Question: I am new to angular js and i want to update the data of registration form in which i am not able to update data and also how to print array values of php in script file of angular js.Please look forward above the code and give required solutions.
fetchdata.php:
'''
<?php
include_once('db.php');
if(isset($_GET['action'])){
if($_GET['action']=='add_data'){
add_data();
}
else if($_GET['action']=='get_data'){
get_data();
}
else if($_GET['action']=='delete_data'){
delete_data();
}
else if($_GET['action']=='edit_data'){
edit_data();
}
else if($_GET['action']=='update_data'){
update_data();
}
}
/*Insert Data*/
function add_data(){
$data = json_decode(file_get_contents("php://input"));
//print_r($data);
$fname = $data->fname;
$lname = $data->lname;
$gender = $data->gender;
$state = $data->state;
$query="INSERT INTO registration
(reg_fname, reg_lname, reg_gender, reg_state, reg_id)
values ('".$fname."', '".$lname."', '".$gender."', '".$state."', NULL)";
$result = mysql_query($query);
//echo $query;
if ($result) {
$arr = array('msg' => "Data Added Successfully!!!", 'error' => '');
$jsn = json_encode($arr);
//print_r($jsn);
}
else{
$arr = array('msg' => "", 'error' => 'Error in inserting records');
$jsn = json_encode($arr);
// print_r($jsn);
}
}
/*View dATA*/
function get_data(){
$query=mysql_query("SELECT * FROM registration");
$data = array();
while($row=mysql_fetch_array($query)){
$data[] = array(
"userid" => $row['reg_id'],
"fname" => $row['reg_fname'],
"lname" => $row['reg_lname'],
"gender" => $row['reg_gender'],
"state" => $row['reg_state'],
);
}
//print_r($row);
print_r(json_encode($data));
return json_encode($data);
}
/*dELETE dATA*/
function delete_data(){
$data = json_decode(file_get_contents("php://input"));
$index = $data->userid;
//print_r($data) ;
$del = mysql_query("DELETE FROM registration WHERE reg_id = ".$index);
if($del)
return true;
return false;
}
/*Edit Data*/
function edit_data(){
$data = json_decode(file_get_contents("php://input"));
$index = $data->userid;
$qry = mysql_query("SELECT * FROM registration WHERE reg_id = ".$index);
$data = array();
while($row=mysql_fetch_array($qry)){
$data[]=array(
"userid" =>$row['reg_id'],
"fname" =>$row['reg_fname'],
"lname" =>$row['reg_lname'],
"gender" =>$row['reg_gender'],
"state" =>$row['reg_state']
);
}
print_r(json_encode($data));
return json_encode($data);
}
/*update Data*/
function update_data(){
$data=json_decode(file_get_contents("php://input"));
$index = $data->userid;
$fname = $data->fname;
$lname = $data->lname;
$gender = $data->gender;
$state = $data->state;
$query=mysql_query("Update registration SET
reg_fname='".$fname."',reg_lname='".$lname."',
reg_gender='".$gender."',reg_state='".$state."'
where reg_id=".$index);
if ($query){
$arr = array('msg' => "Product Updated Successfully!!!", 'error' => '');
$jsn = json_encode($arr);
// print_r($jsn);
} else {
$arr = array('msg' => "", 'error' => 'Error In Updating record');
$jsn = json_encode($arr);
// print_r($jsn);
}
}
?>
'''
controller.js:
'''
var regform = angular.module('regform',[]);
regform.controller('formController',function($scope,$http){
$scope.submit=true;
$scope.reset=true;
$scope.states = [
{id:1,name:'Gujarat'},
{id:2,name:'Haryana'},
{id:3,name:'MP'},
];
$scope.get_data = function(){
$http.get('fetchdata.php?action=get_data').success(function(data){
$scope.fields = data
return $scope;
});
}
$scope.Save = function(){
$http.post('fetchdata.php?action=add_data',
{
'userid': $scope.userid,
'fname' : $scope.fname,
'lname' : $scope.lname,
'gender': $scope.gender,
'state' : $scope.selectedState,
}
)
.success(function (data, status, headers, config){
//alert(JSON.stringify(data));
//console.log("Data added successfully");
$scope.get_data();
//alert("Data added Successfully");
});
}
$scope.delete_id = function(index){
$http.post('fetchdata.php?action=delete_data',{
'userid' : index
})
.success(function (data, status, headers, config) {
$scope.get_data();
})
}
/* Edit data*/
$scope.edit_id = function(index){
$scope.update=true;
$scope.cancel=true;
$scope.submit=false;
$scope.reset=false;
$http.post('fetchdata.php?action=edit_data', {
'userid' : index
})
.success(function (data, status, headers, config) {
//alert(data[0]["userid"]);
//alert(JSON.stringify(data));
$scope.userid = data[0]["userid"];
$scope.fname = data[0]["fname"];
$scope.lname = data[0]["lname"];
$scope.gender = data[0]["gender"];
$scope.selectedState = parseInt(data[0]["state"]);
})
.error(function(data, status, headers, config){
});
}
$scope.Update = function(){
$http.post('db.php?action=update_data', {
'userid' : $scope.userid,
'fname' : $scope.fname,
'lname' : $scope.lname,
'gender' : $scope.gender,
'state' : $scope.selectedState
})
.success(function (data, status, headers, config) {
//alert(JSON.stringify(data));
$scope.get_data();
return $scope;
})
.error(function(data, status, headers, config){
});
}
});
'''
form.html
'''
<html ng-app="regform">
<head>
<title>Registration Form</title>
<script src="angular.min.js"></script>
<script src="controller.js">
/*var regform = angular.module('regform',[]);
regform.controller('formController',function($scope){
$scope.states = [
{id:1,name:'Gujarat'},
{id:2,name:'Haryana'},
{id:3,name:'MP'},
];
$scope.formfields =[];
$scope.Save = function(form){
$scope.formfields.push({fname: $scope.fname,lname: $scope.lname,gender: $scope.gender, state:$scope.state});
}
});*/
</script>
</head>
<body ng-controller="formController">
<form name="userForm">
<table>
<tr>
<td>
FirstName:
</td>
<td>
<input type="hidden" ng-model="userid" name="userid">
<input ng-model="fname" type="text" required ng-minlength="4">
<span ng-show="userForm.fname.$error.required">
This is a required field
</span>
</td>
</tr>
<tr>
<td>
LastName:
</td>
<td>
<input ng-model="lname" type="text">
</td>
</tr>
<tr>
<td>
Gender:
</td>
<td>
<input type="radio" ng-model="gender" value="male" id="male" checked="checked">Male
<input type="radio" ng-model="gender" value="female" id="female">Female
</td>
</tr>
<tr>
<td>
State:
</td>
<td>
<select id="stateform" ng-model="selectedState" ng-options="state.id as state.name for state in states">
<option value="">- - Make Selection - -</option>
</select>
</td>
</tr>
<tr>
<td>
<input name="check" id="check" type="checkbox" ng-model="accept" required />Accept
</td>
</tr>
<tr>
<td>
<button ng-show="submit" ng-click="Save()">Save</button>
<button ng-show="update" ng-click="Update()">Update</button>
</td>
<td>
<button ng-show="reset" ng-click="Reset()" type="reset">Reset</button>
<button ng-show="cancel" ng-click="clear()">Cancel</button>
</td>
</tr>
</table>
<br>
<br>
<table border="1">
<thead>
<th>UserId</th>
<th>FirstName</th>
<th>LastName</th>
<th>Gender</th>
<th>State</th>
<th>Action</th>
</thead>
<tbody ng-init="get_data()">
<tr ng-repeat="field in fields">
<td>{{field.userid }}</td>
<td>{{field.fname | uppercase}}</td>
<td>{{field.lname}}</td>
<td>{{field.gender}}</td>
<td>{{field.state}}</td>
<td><a id="edit" href="" ng-click="edit_id(field.userid)">Edit</a>
|&nbsp;<a id="delete" href="" ng-click="delete_id(field.userid)" ng-confirm="Are you sure?">Delete</a></td>
</tr>
</tbody>
</table>
</form>
</body>
</html>
'''
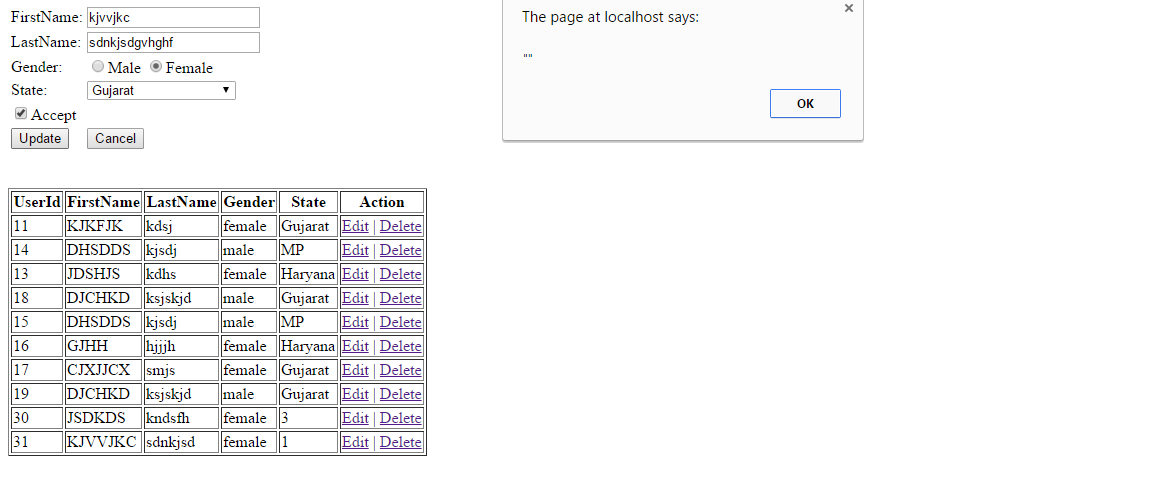
Answer: Please have look at below changes where i tried to address your issues.
1) Using below HTML code to list state value
'<select id="stateform" ng-model="selectedState" ng-options="state.id as state.name for state in states"> </select>'
Here i am using ng-model 'selectedState' which will be set to 0 (make a selection) by default using '$scope.selectedState = 0;' in angularJS function.
2) To show data on load and after insert/update , return $scope like below
'''
$scope.get_data = function(){
$http.get('update-data.php?action=get_data').success(function(data){
$scope.fields = data;
return $scope;
});
}
'''
3) Wherever you are using '$scope.state.name' , use '$scope.selectedState' as i change ng-model.
Below is complete AngularJS code
'''
var regform = angular.module('regform',[]);
regform.controller('formController',function($scope,$http){
$scope.submit=true;
$scope.reset=true;
$scope.selectedState = 0;
$scope.states = [
{id:0,name:'Make selection'},
{id:1,name:'Gujarat'},
{id:2,name:'Haryana'},
{id:3,name:'MP'},
];
$scope.get_data = function(){
$http.get('update-data.php?action=get_data').success(function(data){
$scope.fields = data;
return $scope;
});
}
$scope.Save = function(){
$http.post('update-data.php?action=add_data',
{
'userid': $scope.userid,
'fname' : $scope.fname,
'lname' : $scope.lname,
'gender': $scope.gender,
'state' : $scope.selectedState,
}
)
.success(function (){
$scope.get_data();
alert('Data updated!!!');
});
}
$scope.delete_id = function(index){
$http.post('update-data.php?action=delete_data',{
'userid' : index
}
)
.success(function () {
$scope.get_data();
})
}
/* Edit data*/
$scope.edit_id = function(index){
$scope.update=true;
$scope.cancel=true;
$scope.submit=false;
$scope.reset=false;
$http.post('update-data.php?action=edit_data', {
'userid' : index
})
.success(function (data, status, headers, config) {
//console.log(data);
//alert(JSON.stringify(data));
$scope.userid = data[0]["userid"];
$scope.fname = data[0]["fname"];
$scope.lname = data[0]["lname"];
$scope.gender = data[0]["gender"];
$scope.selectedState = parseInt(data[0]["state"]);
})
.error(function(data, status, headers, config){
});
}
$scope.Update = function(){
$http.post('update-data.php?action=update_data',
{
'userid' : $scope.userid,
'fname' : $scope.fname,
'lname' : $scope.lname,
'gender' : $scope.gender,
'state' : $scope.selectedState
}
)
.success(function () {
$scope.get_data();
alert('Data updated!!!');
})
.error(function(data, status, headers, config){
});
}
});
'''
Now 'reg_state' stores numeric value representing state and state name and use mysqli or PDO instead mysql as it is depricated.
Hope this helps you.